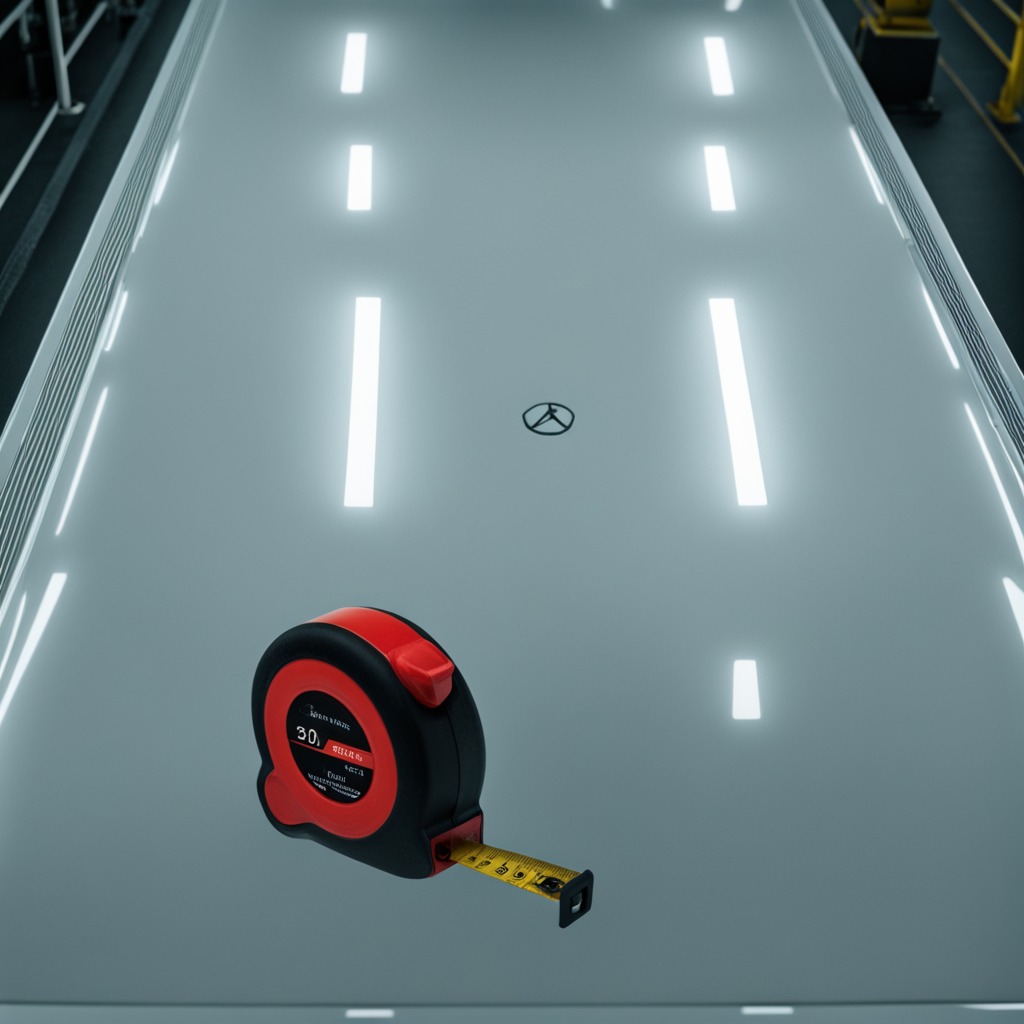
A measuring tape is lying on a high-gloss table in a ship maintenance bay industrial lighting.